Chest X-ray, AP view. Patient: 26 years old, sex F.
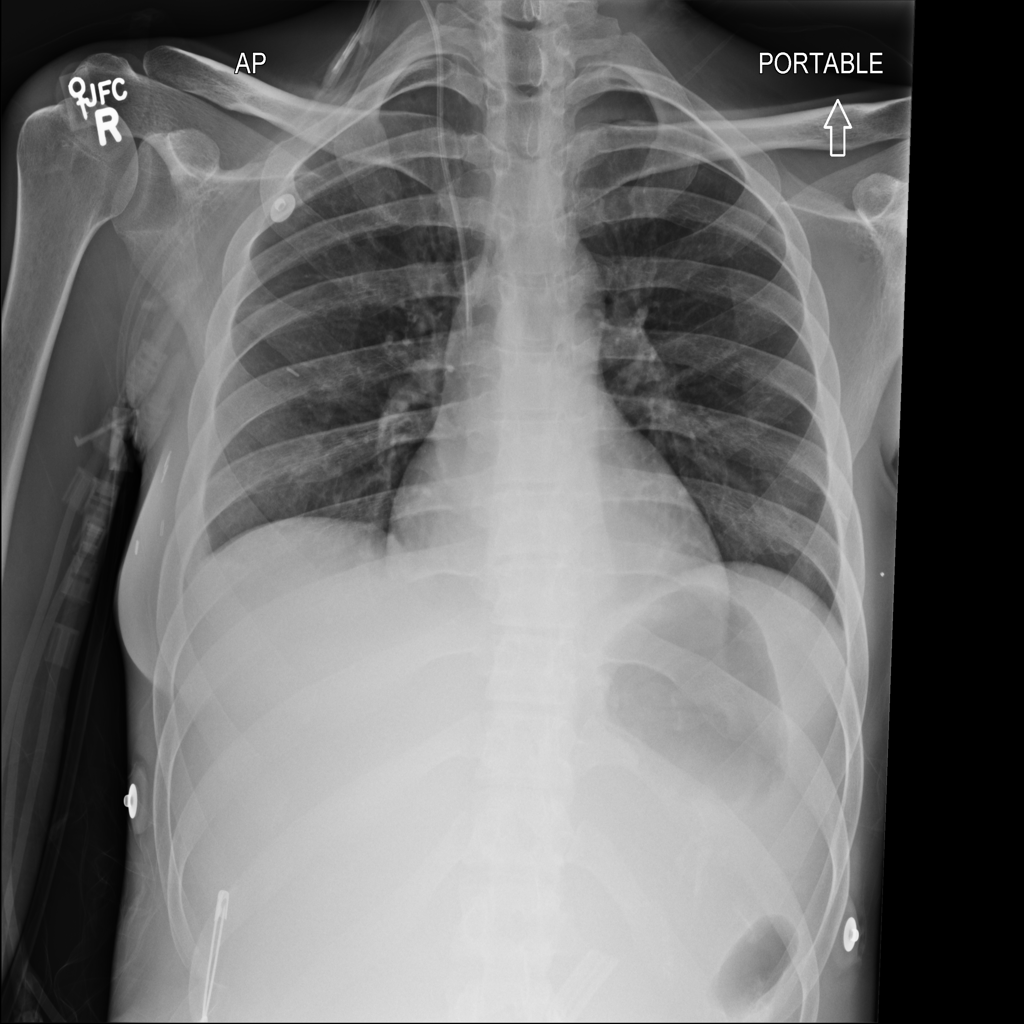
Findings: No Finding